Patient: sex M, age 64
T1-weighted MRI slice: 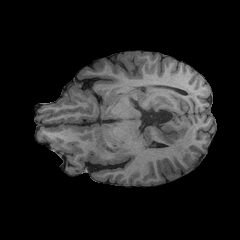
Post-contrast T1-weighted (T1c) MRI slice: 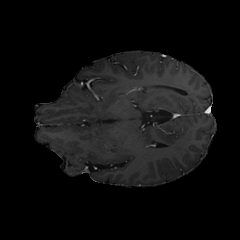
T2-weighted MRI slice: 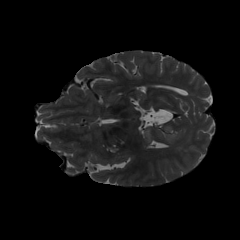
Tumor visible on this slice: yes
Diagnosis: Glioblastoma, IDH-wildtype
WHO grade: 4